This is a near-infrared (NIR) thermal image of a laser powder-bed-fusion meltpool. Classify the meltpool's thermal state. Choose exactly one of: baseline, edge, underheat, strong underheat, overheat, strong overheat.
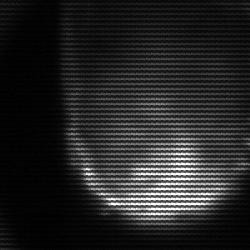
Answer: edge